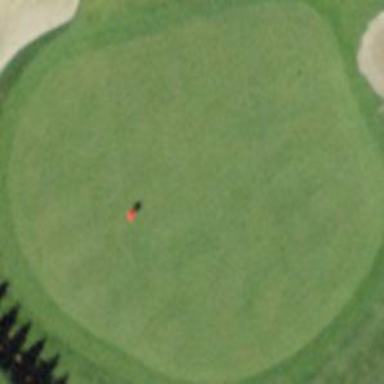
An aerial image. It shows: Picturesque green golfing area with grass land use.